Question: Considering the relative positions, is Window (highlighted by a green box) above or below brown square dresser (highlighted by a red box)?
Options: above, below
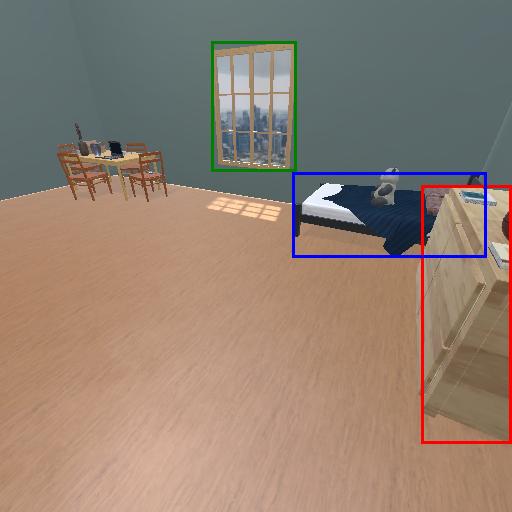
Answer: above